Question: I have created my first iReport jrxml file by using the iReport plugin in NetBeans but there is missing preview and designer button.
Why does this happen?

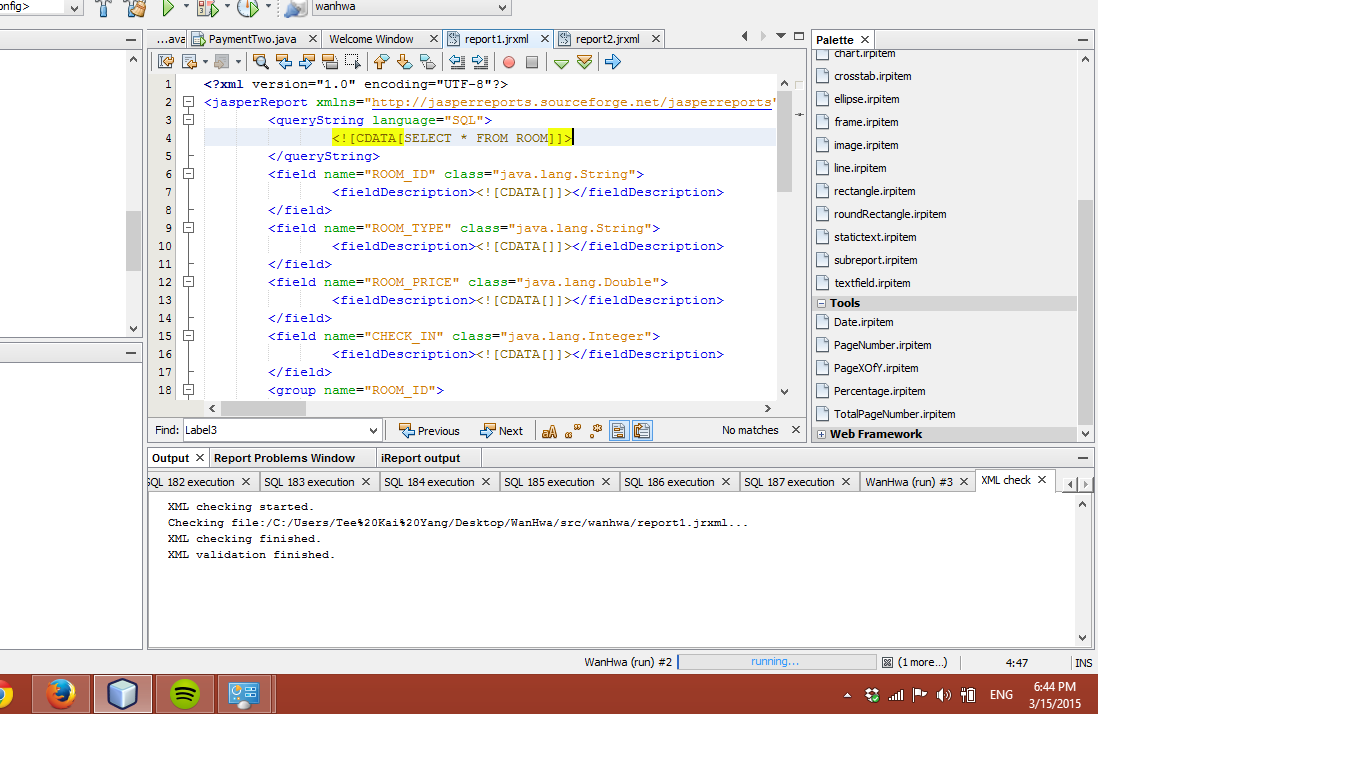
Answer: Your designer preview is not available because the ireports netbeans plugin has not been added properly.
<URL>
then go to netbeans -> tools -> plugins -> downloaded -> Add plugins...
and select the downloaded plugin and go through the wizard